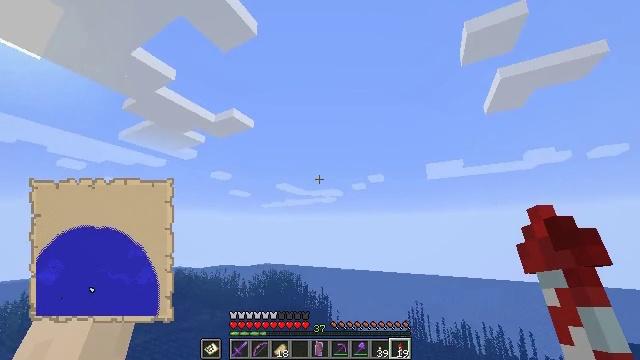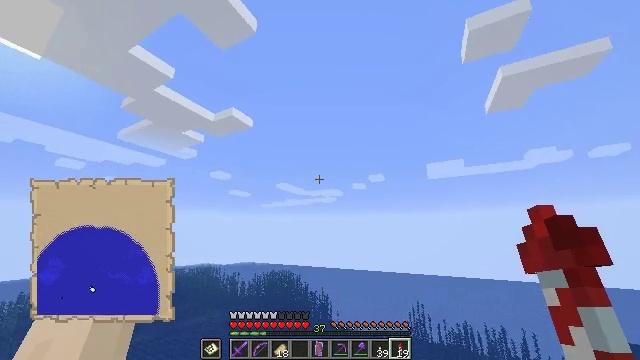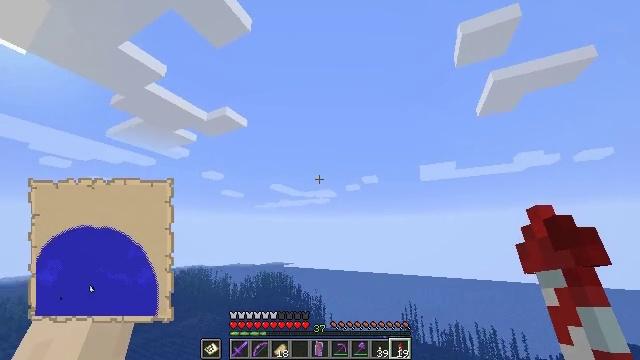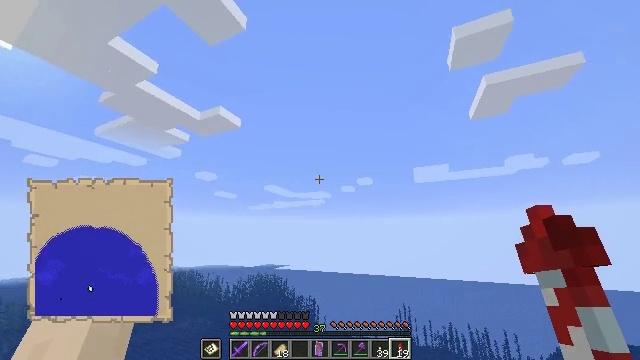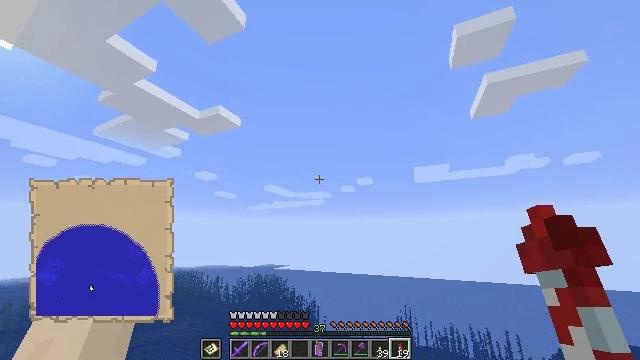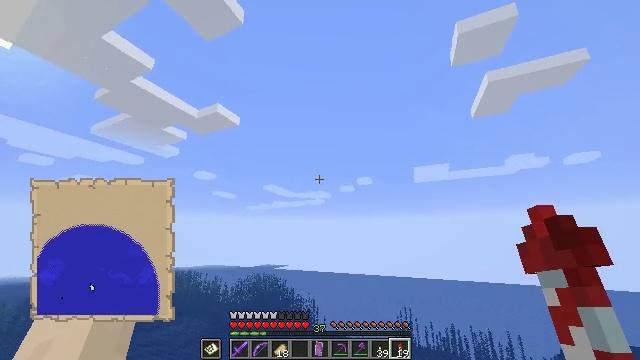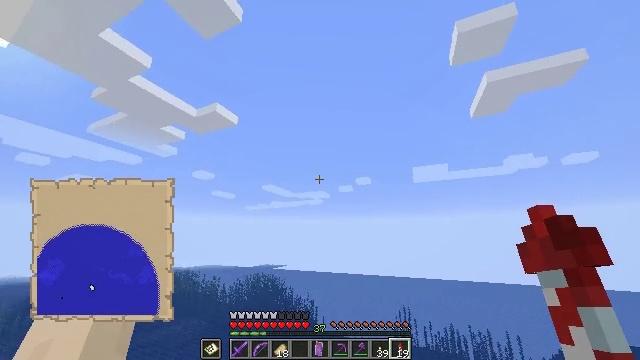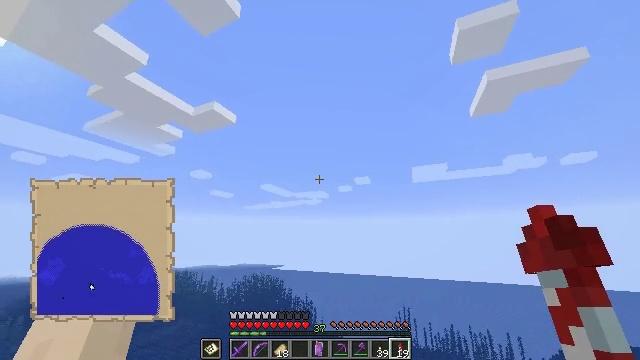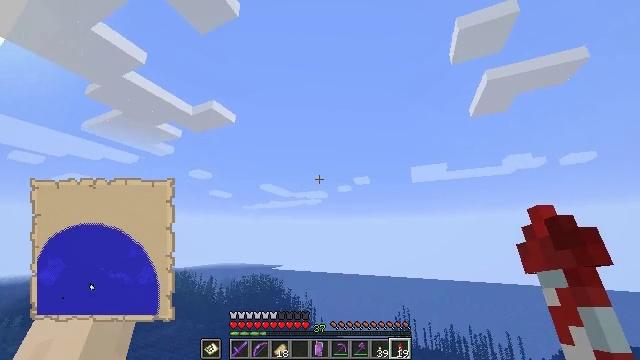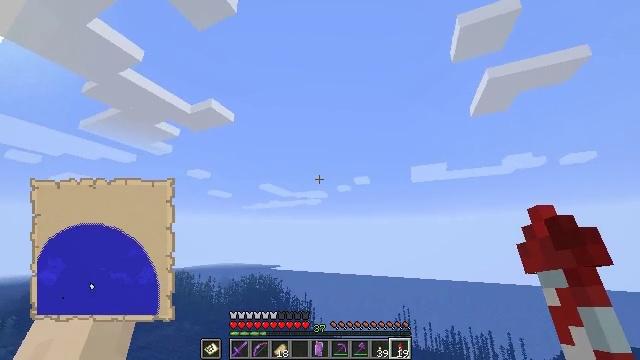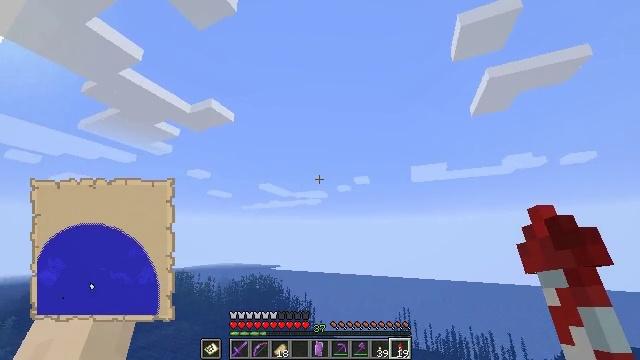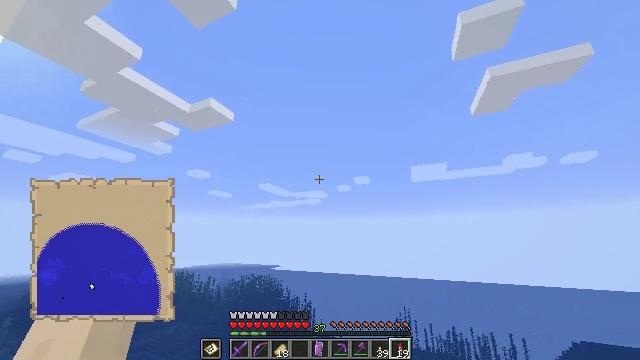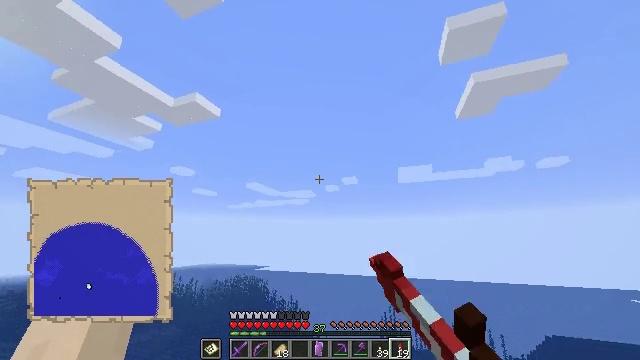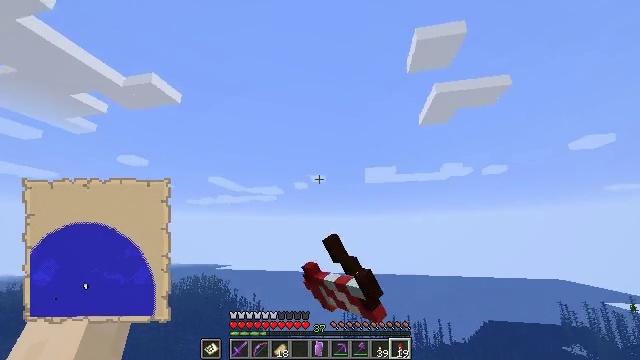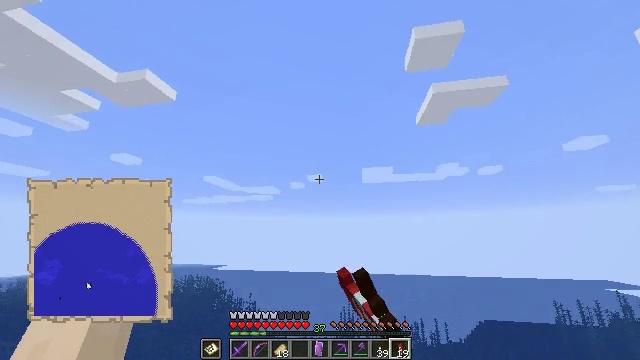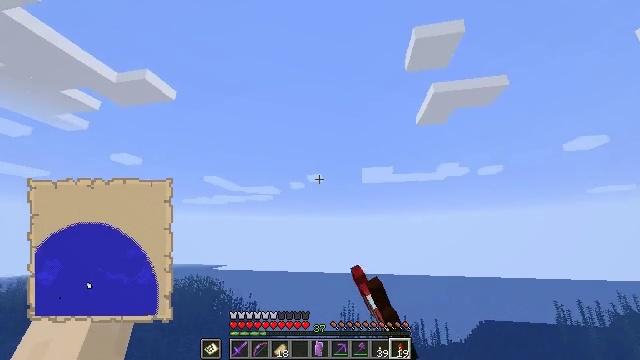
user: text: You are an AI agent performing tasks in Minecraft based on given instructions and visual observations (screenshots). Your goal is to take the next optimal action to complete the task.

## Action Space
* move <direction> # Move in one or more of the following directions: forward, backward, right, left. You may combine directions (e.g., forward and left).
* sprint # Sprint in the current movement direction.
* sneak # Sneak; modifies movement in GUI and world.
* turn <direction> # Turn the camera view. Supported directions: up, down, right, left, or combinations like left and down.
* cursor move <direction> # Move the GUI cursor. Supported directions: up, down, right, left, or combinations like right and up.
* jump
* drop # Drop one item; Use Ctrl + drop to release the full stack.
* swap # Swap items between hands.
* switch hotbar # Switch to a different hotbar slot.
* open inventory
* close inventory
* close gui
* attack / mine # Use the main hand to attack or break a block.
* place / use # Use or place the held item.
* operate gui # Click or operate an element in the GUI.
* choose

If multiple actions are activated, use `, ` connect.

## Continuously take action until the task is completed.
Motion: motion action
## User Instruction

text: Combine materials to craft a filled map.
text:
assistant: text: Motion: move forward, sprint
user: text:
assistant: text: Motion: move forward, sprint, turn right
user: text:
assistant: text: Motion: move forward, sprint, turn right
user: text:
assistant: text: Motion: move forward, sprint
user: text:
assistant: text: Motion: move forward, sprint
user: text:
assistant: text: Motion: move forward, sprint
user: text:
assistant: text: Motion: move forward, sprint
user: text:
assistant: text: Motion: move forward, sprint
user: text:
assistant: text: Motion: move forward, sprint
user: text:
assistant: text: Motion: move forward, sprint
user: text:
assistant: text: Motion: move forward, sprint, use / place
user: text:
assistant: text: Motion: move forward, sprint, turn right, use / place
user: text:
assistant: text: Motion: move forward, sprint, turn right
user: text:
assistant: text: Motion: move forward, sprint
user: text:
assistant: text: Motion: move forward, sprint
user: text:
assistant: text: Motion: move forward, sprint
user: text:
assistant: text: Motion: move forward, sprint
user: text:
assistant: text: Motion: move forward, sprint
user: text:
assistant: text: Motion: move forward, sprint
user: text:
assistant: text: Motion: move forward, sprint
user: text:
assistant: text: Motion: move forward, sprint
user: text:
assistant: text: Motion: move forward, sprint
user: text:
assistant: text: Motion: move forward, sprint
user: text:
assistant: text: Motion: move forward, sprint
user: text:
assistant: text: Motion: move forward, sprint
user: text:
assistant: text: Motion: move forward, sprint
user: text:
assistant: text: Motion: move forward, sprint
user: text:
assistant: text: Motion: move forward, sprint, turn right and down
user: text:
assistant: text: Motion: move forward, sprint
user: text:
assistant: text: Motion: move forward, sprint